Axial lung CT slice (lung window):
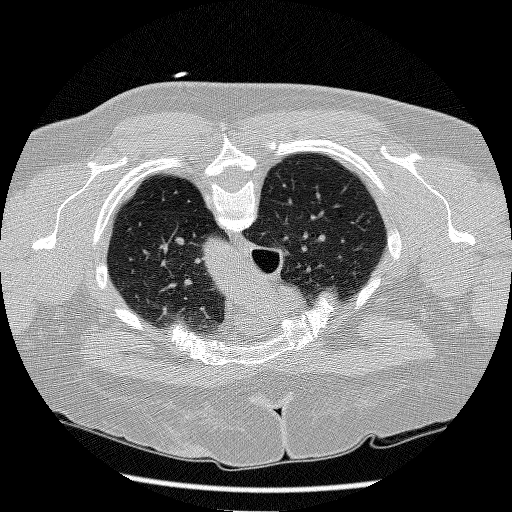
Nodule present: no